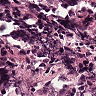
Metastatic tissue present: no